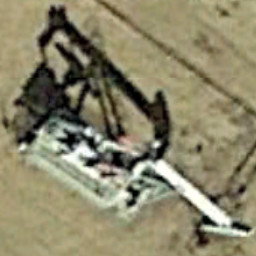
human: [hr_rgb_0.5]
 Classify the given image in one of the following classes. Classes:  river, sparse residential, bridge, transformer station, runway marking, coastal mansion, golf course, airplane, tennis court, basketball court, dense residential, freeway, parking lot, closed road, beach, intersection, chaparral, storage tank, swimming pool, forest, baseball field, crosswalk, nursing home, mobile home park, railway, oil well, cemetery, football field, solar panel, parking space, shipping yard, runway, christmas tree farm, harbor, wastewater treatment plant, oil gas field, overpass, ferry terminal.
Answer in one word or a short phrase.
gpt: oil well